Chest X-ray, PA view. Patient: 51 years old, sex M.
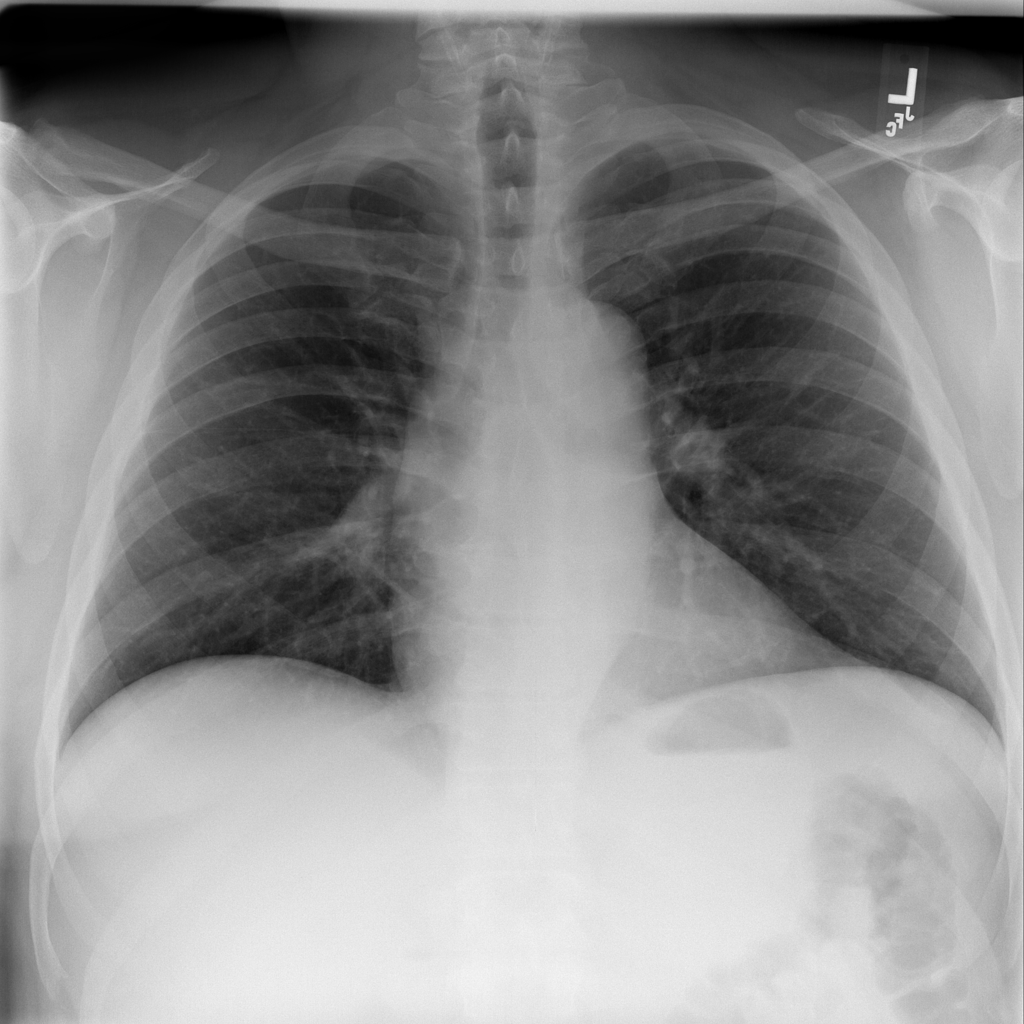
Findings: No Finding